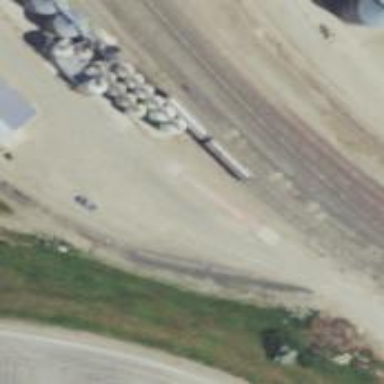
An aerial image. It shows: Weighbridge facility.